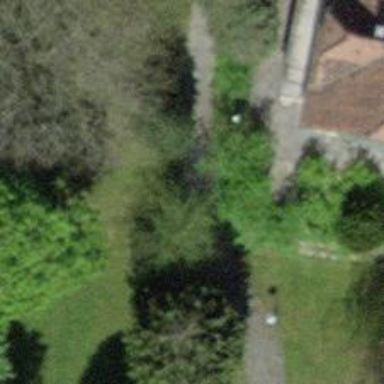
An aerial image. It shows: Path.